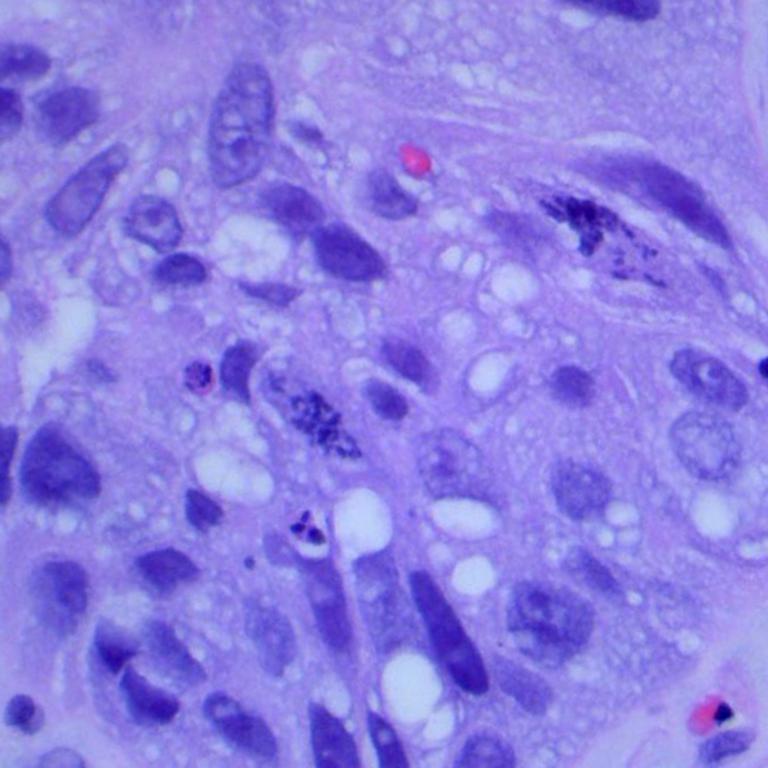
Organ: lung
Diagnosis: squamous carcinomas